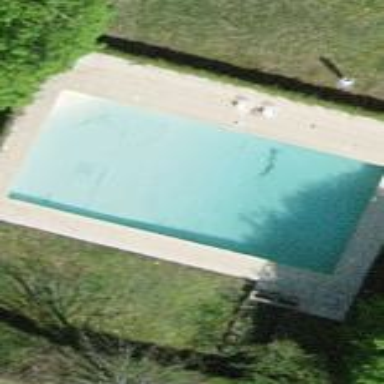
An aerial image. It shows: Swimming pool located in leisure land.